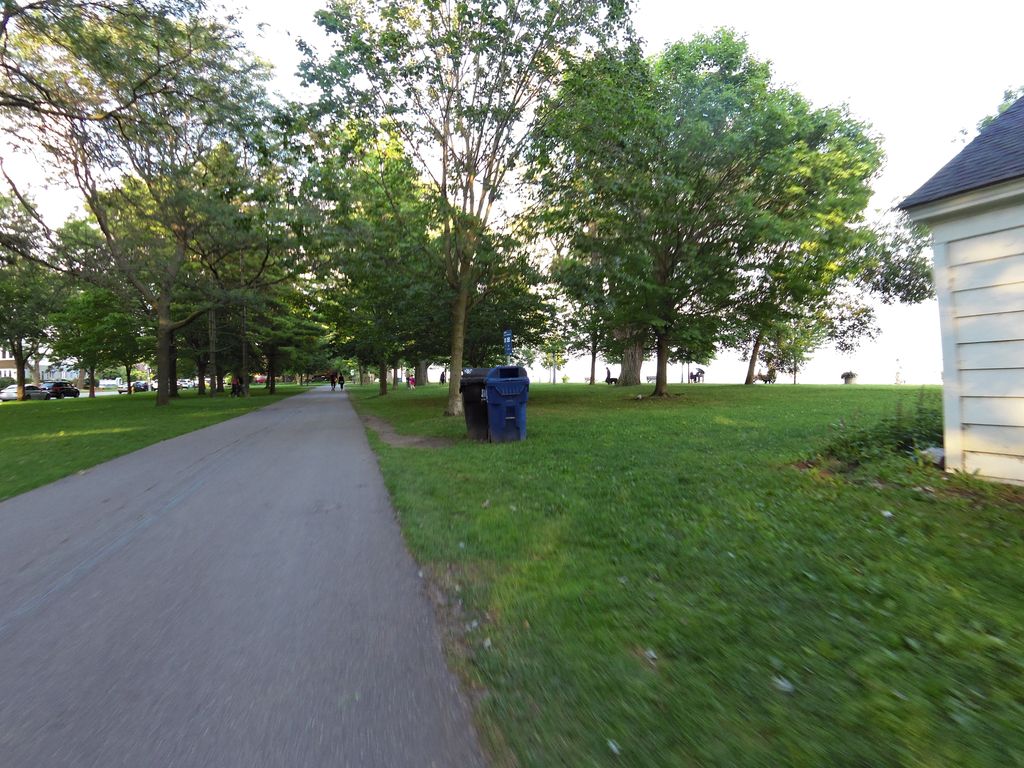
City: toronto